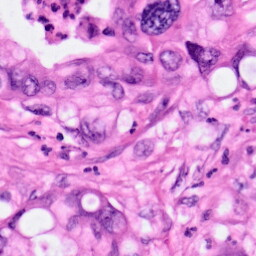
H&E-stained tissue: Pancreatic